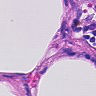
Metastatic tissue present: no